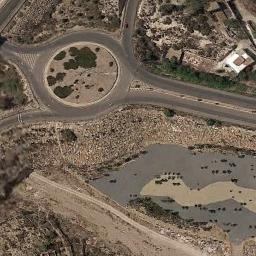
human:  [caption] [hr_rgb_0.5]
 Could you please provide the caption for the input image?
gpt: The roundabout is on the bare land next to buildings and trees .

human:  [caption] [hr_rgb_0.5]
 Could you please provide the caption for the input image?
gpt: The roundabout connects four roads and a white house is next to the roundabout .

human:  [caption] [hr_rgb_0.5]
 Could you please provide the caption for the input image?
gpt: There are several moving vehicles on the road at the roundabout, With some trees and a large area of ​​wasteland around the roundabout .

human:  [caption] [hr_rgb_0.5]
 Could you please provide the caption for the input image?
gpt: There are many trees beside the roundabout .

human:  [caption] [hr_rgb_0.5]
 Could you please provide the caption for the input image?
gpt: There are brown bare land and some green bushes near the roundabout .